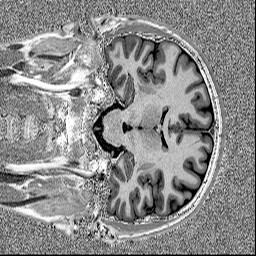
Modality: MP2RAGE
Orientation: coronal
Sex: male